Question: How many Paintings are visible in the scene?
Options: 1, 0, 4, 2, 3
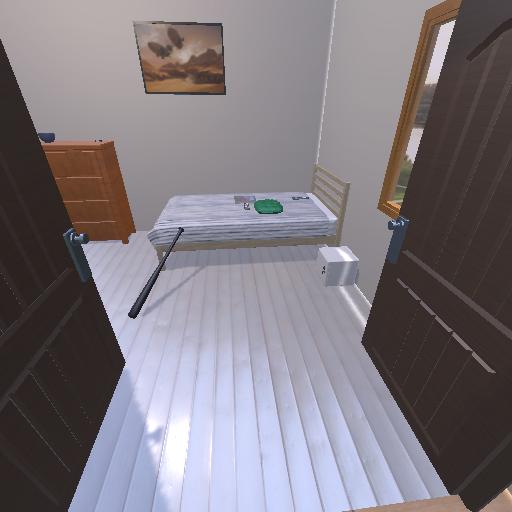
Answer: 1